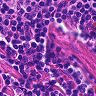
Metastatic tissue present: no